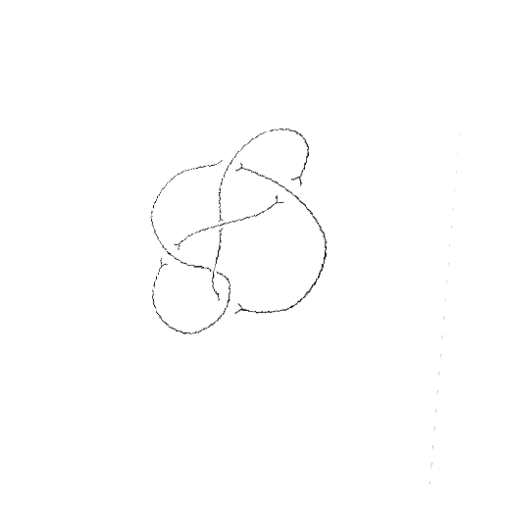
Crossing number: 6